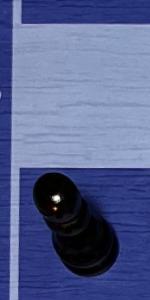
Label: Pawn_Black